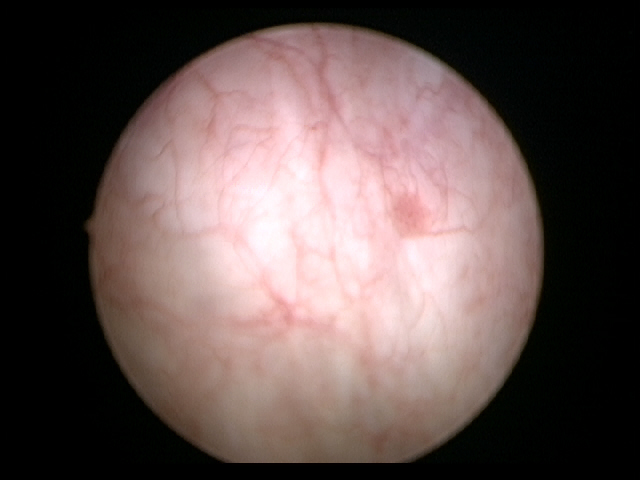
Modality: WLC
Class: Malignant
Subclass: LowGradePapillary
Lesion: L1
Stage: Ta
Morphology: Papillary
Bladder cancer association: Yes